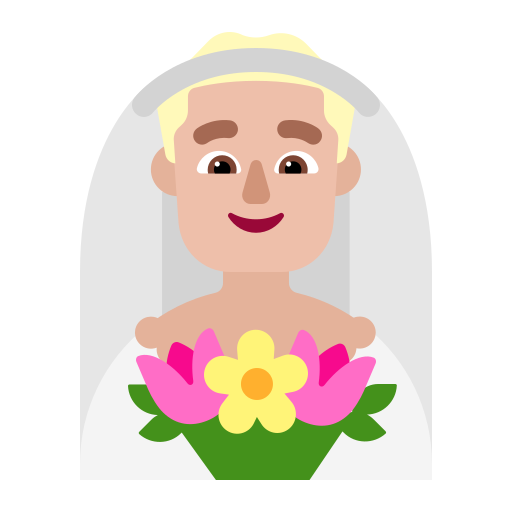
man with veil flat  light